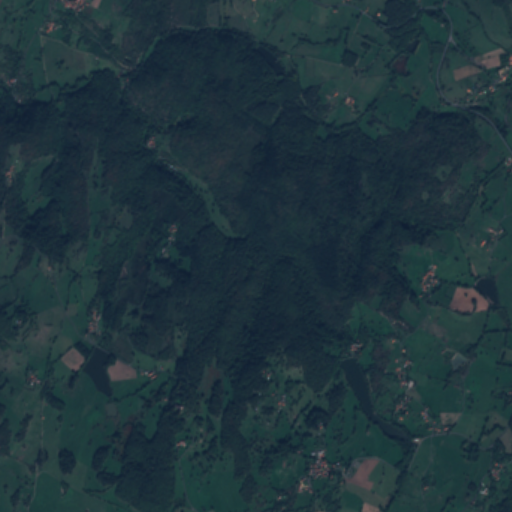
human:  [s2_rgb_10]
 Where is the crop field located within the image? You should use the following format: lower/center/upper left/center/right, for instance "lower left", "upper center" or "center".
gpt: The crop field is located in the upper left of the image.
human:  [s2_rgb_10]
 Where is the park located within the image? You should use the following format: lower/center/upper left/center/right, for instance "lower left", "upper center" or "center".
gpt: The park is located in the upper right of the image.
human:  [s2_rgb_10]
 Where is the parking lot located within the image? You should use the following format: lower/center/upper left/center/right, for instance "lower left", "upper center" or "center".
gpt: The parking lot is located in the upper right of the image.
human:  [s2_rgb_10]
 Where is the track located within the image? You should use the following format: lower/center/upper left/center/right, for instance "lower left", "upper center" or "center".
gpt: There is no track in the image.